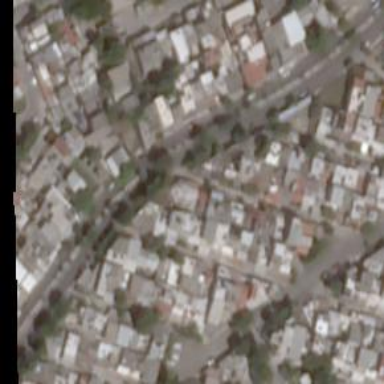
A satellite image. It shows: Neighborhood.